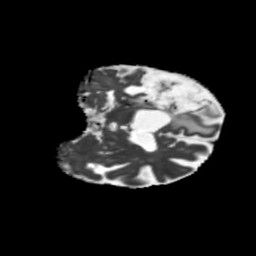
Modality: MD
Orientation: coronal
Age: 68
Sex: male
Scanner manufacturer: siemens
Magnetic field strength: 3 T
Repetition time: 5.25 s
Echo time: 0.08 s